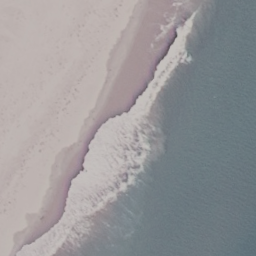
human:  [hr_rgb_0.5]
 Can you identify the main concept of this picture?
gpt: beach